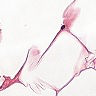
Metastatic tissue present: no